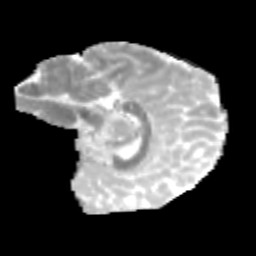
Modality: MD
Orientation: sagittal
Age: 13
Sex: female
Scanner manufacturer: siemens
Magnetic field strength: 3 T
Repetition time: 3.8 s
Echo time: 0.07 s